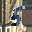
Label: 5